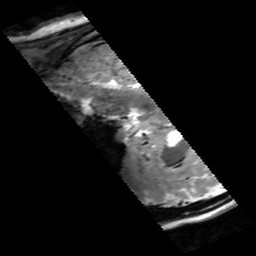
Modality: T2w
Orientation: sagittal
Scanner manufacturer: siemens
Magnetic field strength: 6.98 T
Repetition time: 5.65 s
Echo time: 0.044 s